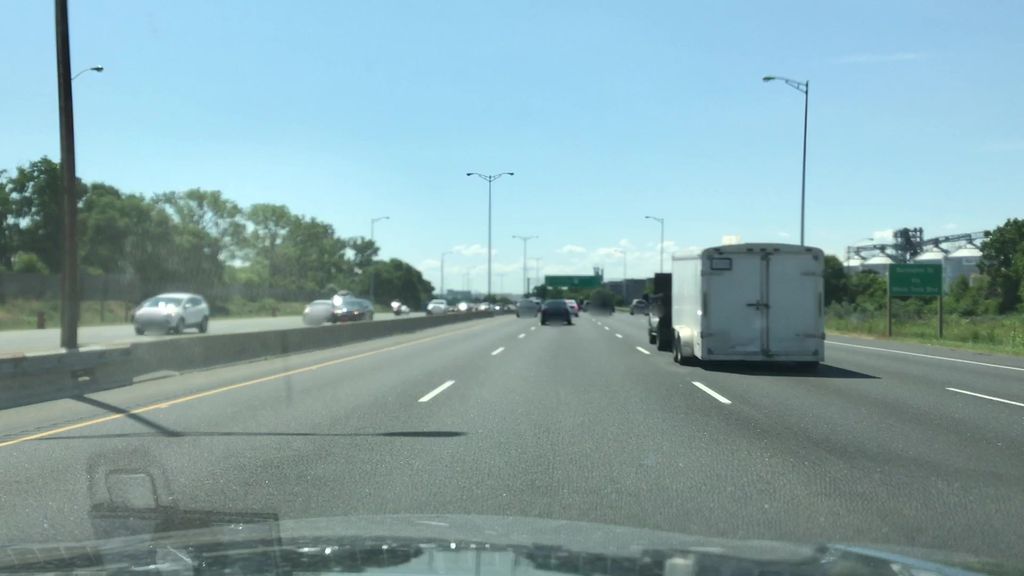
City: hamilton